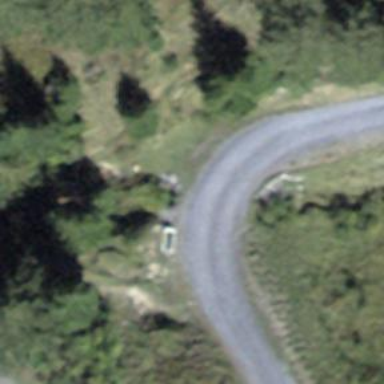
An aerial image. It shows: Well-maintained track road of grade 1.